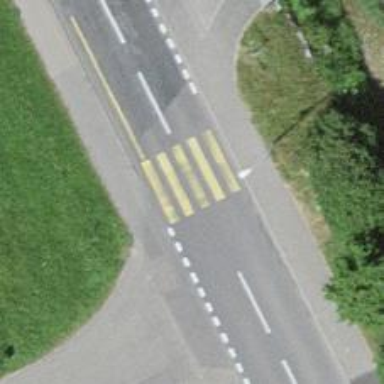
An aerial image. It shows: Uncontrolled zebra crossing on the road.